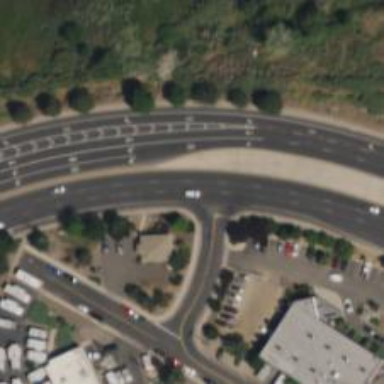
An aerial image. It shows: Secondary road with separate asphalt sidewalk.